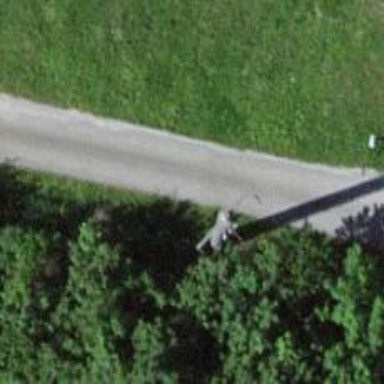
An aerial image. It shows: Power pole.